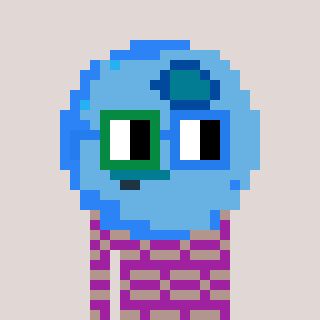
a pixel art character with square green and blue glasses, a blueberry-shaped head and a magenta-colored body on a warm background